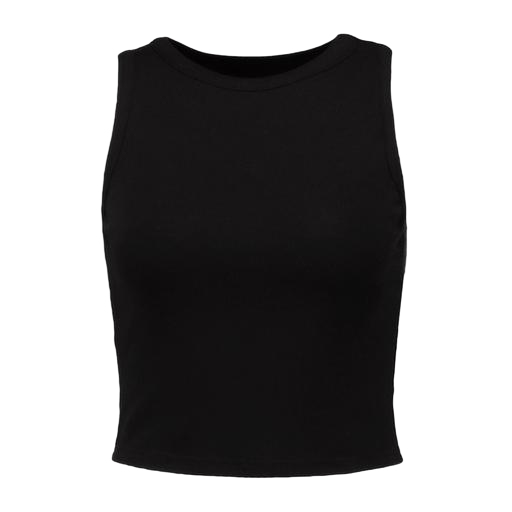
black cropped tank top, fitted black tank top, black fitted tank top, white background